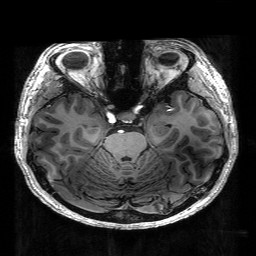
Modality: T1w
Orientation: coronal